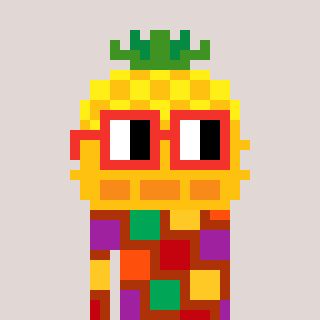
a pixel art character with square red glasses, a pineapple-shaped head and a hotbrown-colored body on a warm background